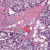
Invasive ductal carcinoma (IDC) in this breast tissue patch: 1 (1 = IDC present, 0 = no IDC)